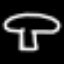
Label: mushroom